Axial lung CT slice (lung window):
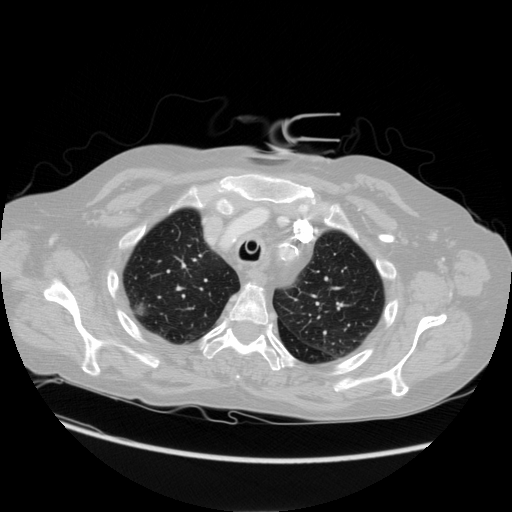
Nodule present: yes
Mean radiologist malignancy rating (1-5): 4.5